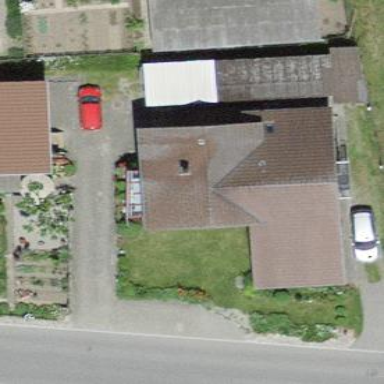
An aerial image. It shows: Residential building.